Question: I'm using VS Ultimate 2013 and SQL Server 2014 Standard. I try to upgrade Pubs and Northwind databases but the operation fails with the following snapshot:

Besides that, I followed paths introduced in some corners of the net but I got no interesting results. What should I do?
Thanks
Update[Problem solved by @marc_s]:
The SQL Server 2012 Northwind database version bypassed the obstacles I had. Here's the link: <URL>
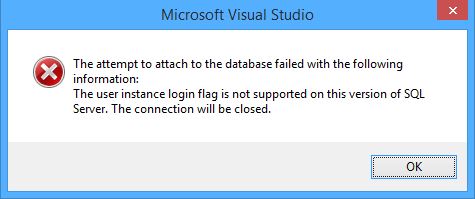
Answer: The error says
> User instance flag is not supported on this version of SQL Server
You seem to be trying to use
'''
User Instance=true
'''
in your connection string, but that is supported in SQL Server - no other edition (and therefore, it's on SQL Server Standard).
You will need to the '.mdf' files (or run the creational SQL scripts for those two databases) instance"and then connect to those database